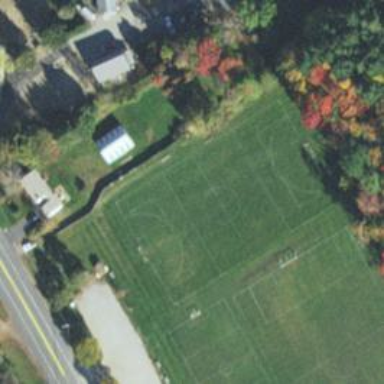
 suitable for leisure and sports activities."